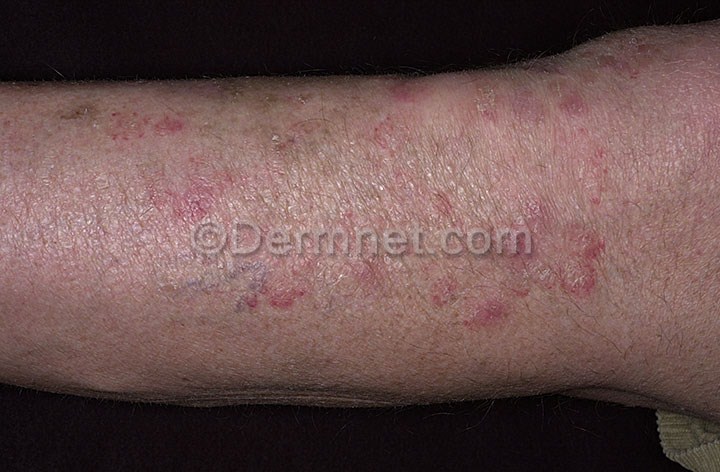
Disease: Tinea Ringworm Candidiasis and other Fungal Infections